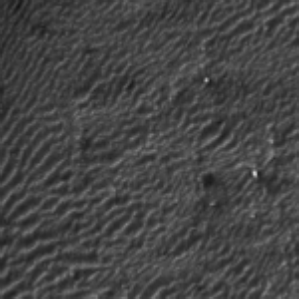
Label: frost